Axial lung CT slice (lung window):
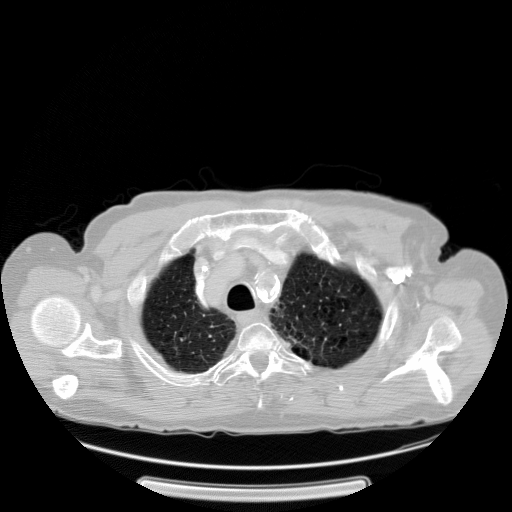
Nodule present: no